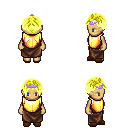
a pixel art fantasy rpg character, female body template, human, tanned skin, gold chest armor, robe skirt, gold parted hairstyle, purple tiara, brown slippers, four views (front, back, left, right), 2x2 character sprite sheet, small pixel art, hard edges, no anti-aliasing